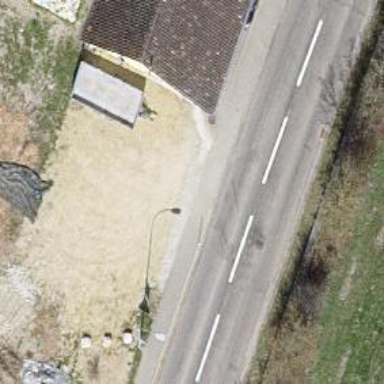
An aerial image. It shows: Asphalt path.